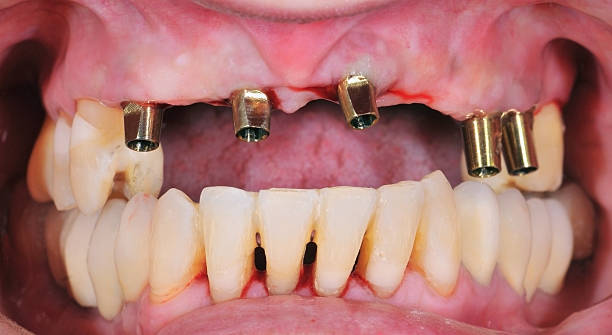
Condition: hypodontia